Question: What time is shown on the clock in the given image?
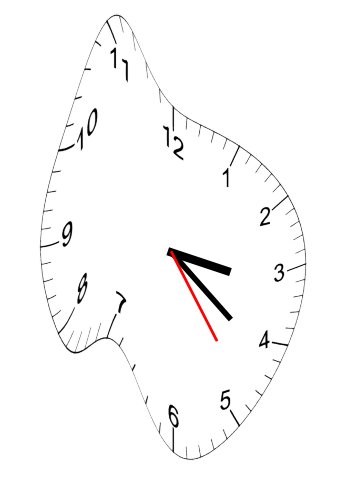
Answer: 03:21:24